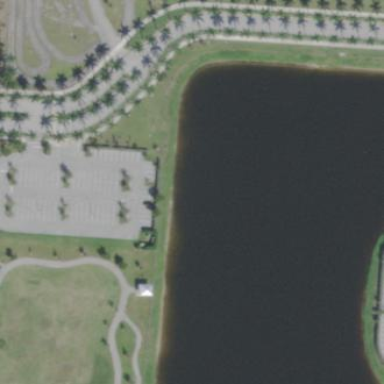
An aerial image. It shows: Parking area.